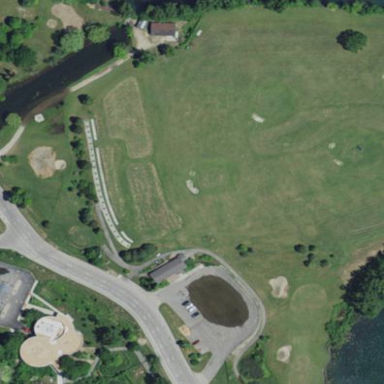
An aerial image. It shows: Golf course.